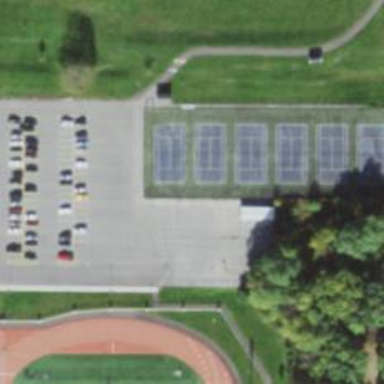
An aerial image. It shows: Tennis court on the leisure land pitch.